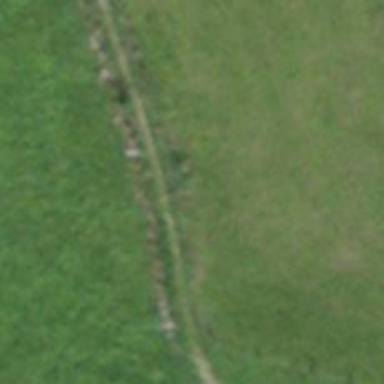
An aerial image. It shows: Dry stone wall barrier.